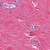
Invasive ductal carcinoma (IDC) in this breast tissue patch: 0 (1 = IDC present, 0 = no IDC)